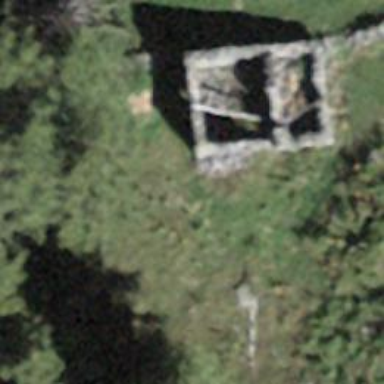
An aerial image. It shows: Ruins of building.